Field crop: maize
Growth stage: 2
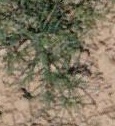
Species: salsola